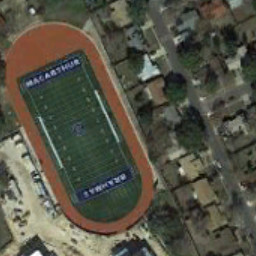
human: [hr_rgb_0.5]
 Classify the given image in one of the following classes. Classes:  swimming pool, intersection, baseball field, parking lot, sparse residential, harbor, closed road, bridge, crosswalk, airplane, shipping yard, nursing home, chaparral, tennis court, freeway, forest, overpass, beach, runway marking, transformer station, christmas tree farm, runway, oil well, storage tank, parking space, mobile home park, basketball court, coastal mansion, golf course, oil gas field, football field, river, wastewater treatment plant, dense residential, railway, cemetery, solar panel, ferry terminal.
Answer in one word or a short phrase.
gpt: football field